Field crop: maize
Growth stage: 2
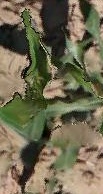
Species: maize